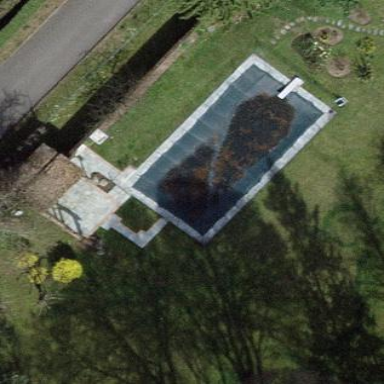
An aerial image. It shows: Outdoor swimming pool in leisure land area.